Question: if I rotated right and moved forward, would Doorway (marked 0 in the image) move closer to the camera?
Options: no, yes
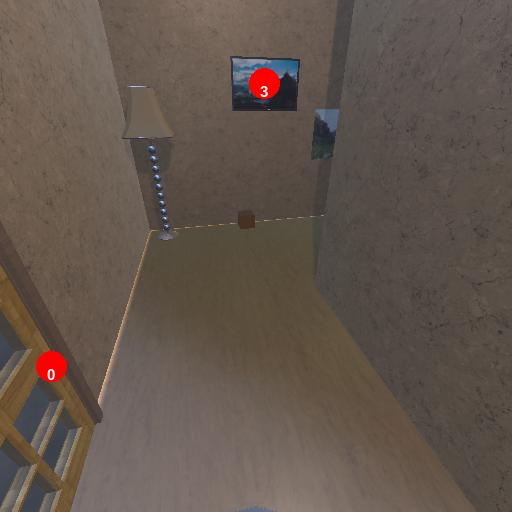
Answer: no